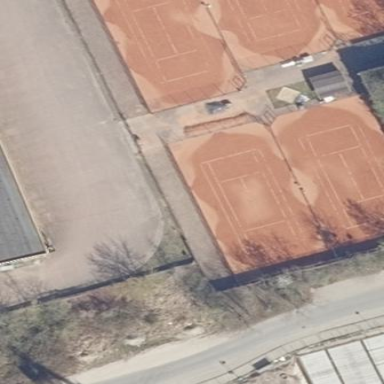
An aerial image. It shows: Tennis court on pitch.